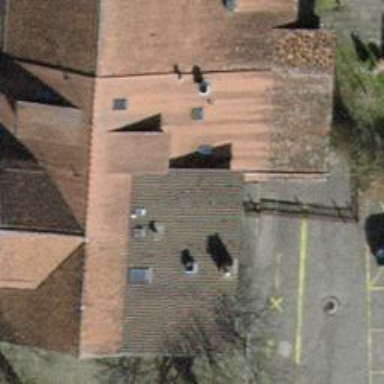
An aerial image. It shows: Restaurant.